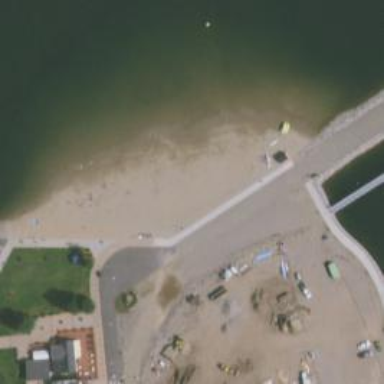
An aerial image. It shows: Pier used for ferry services.